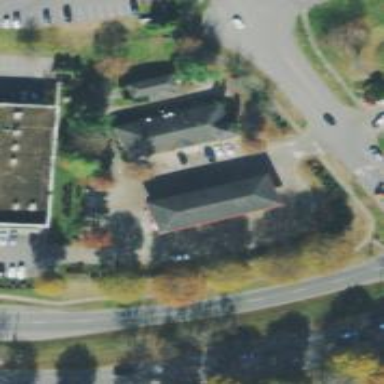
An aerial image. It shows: Convenience shop.